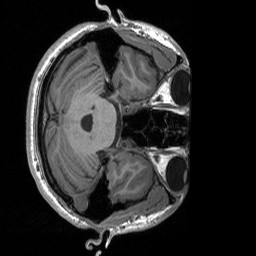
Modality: T1w
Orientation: axial
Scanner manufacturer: siemens
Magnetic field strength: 3 T
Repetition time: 1.76 s
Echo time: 0.0022 s